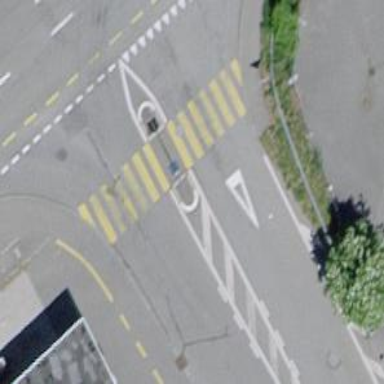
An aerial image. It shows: Marked zebra crossing with island.